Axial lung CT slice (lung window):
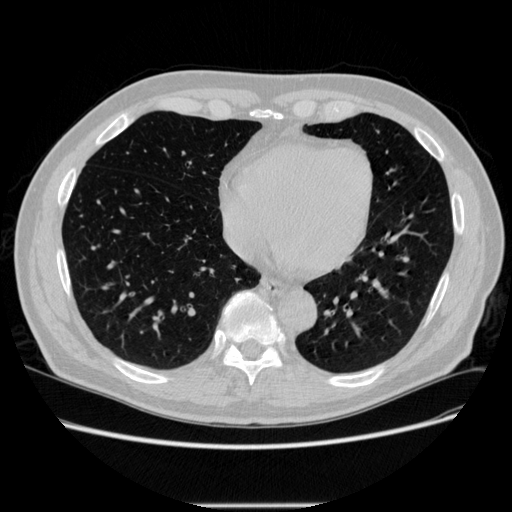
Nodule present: no